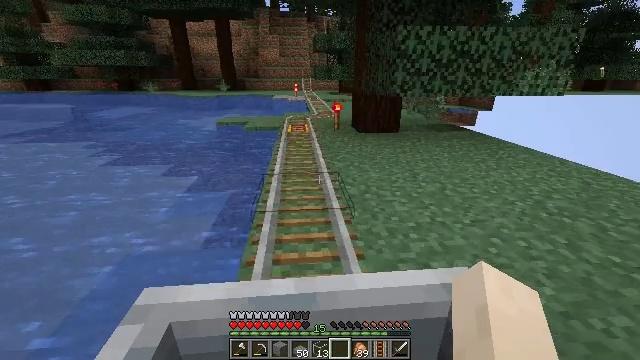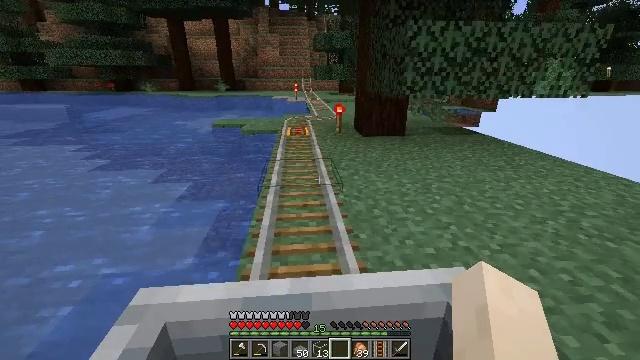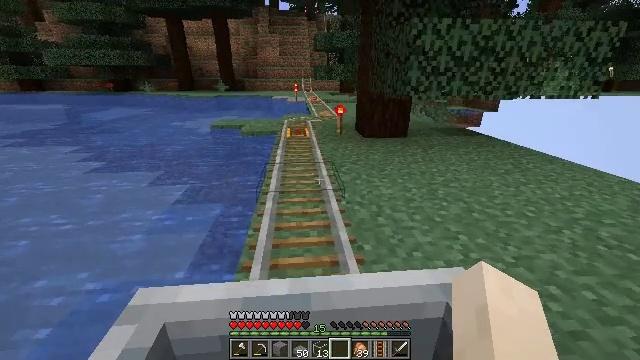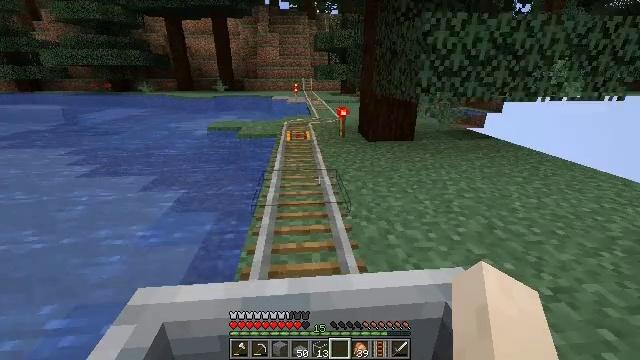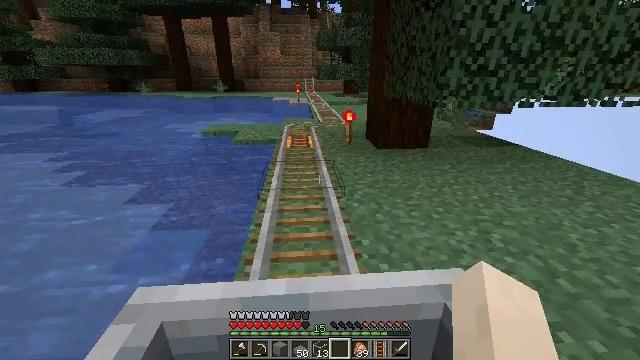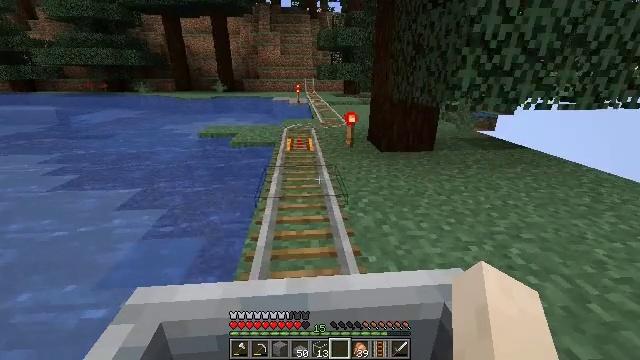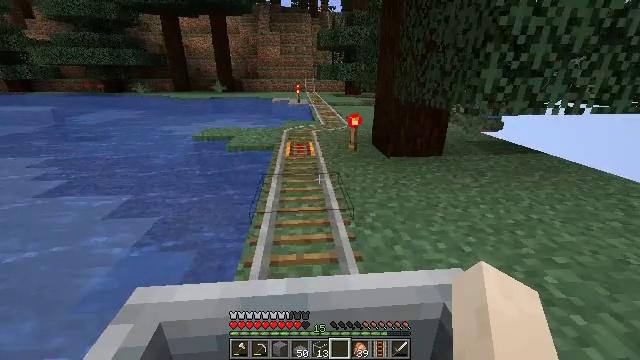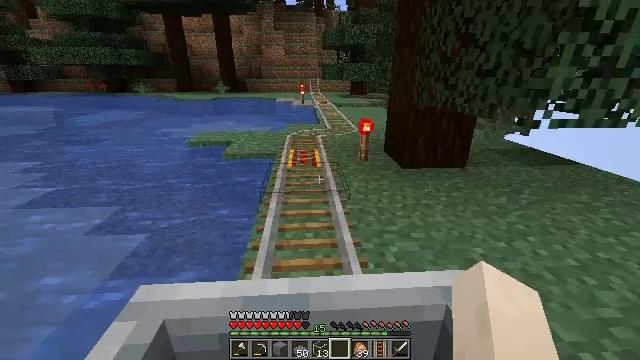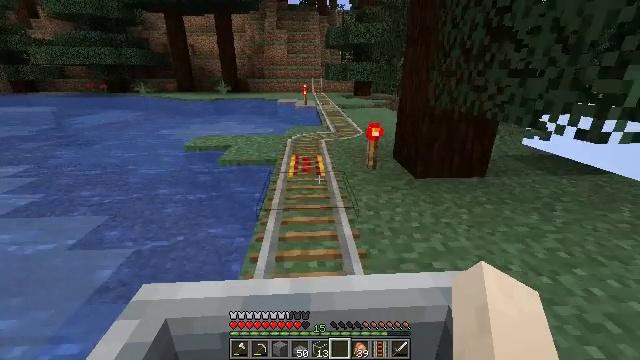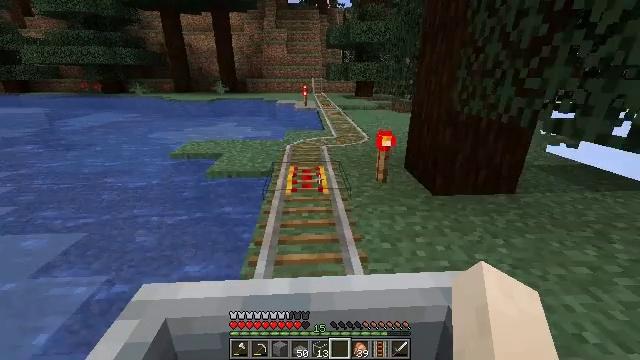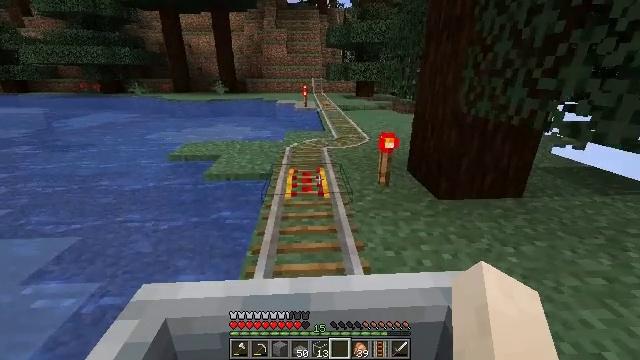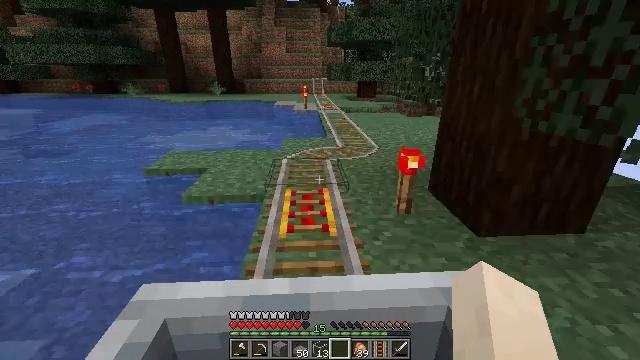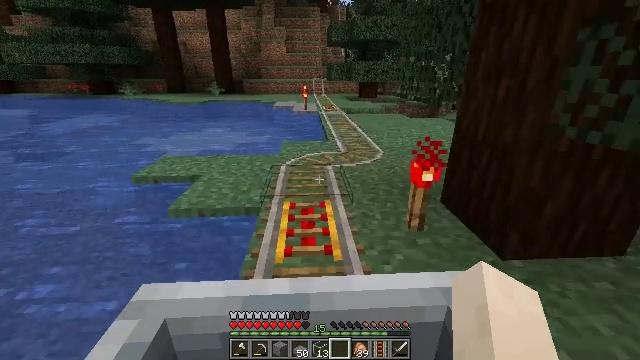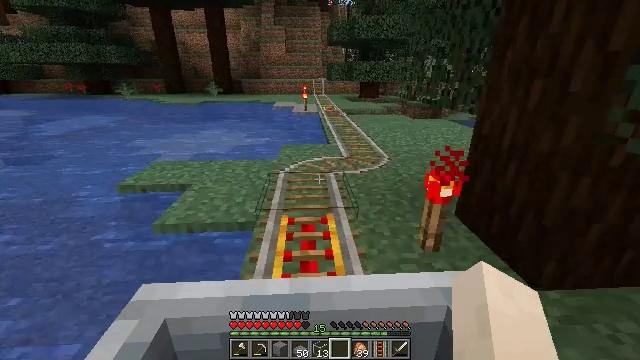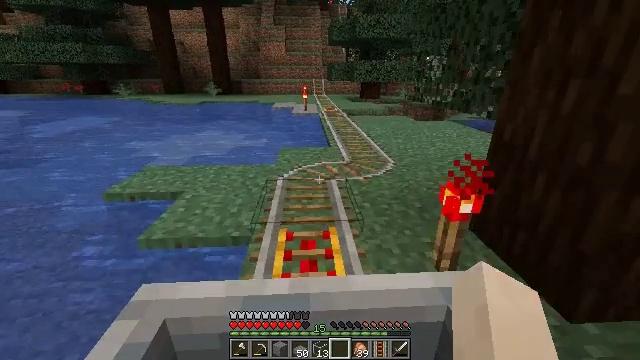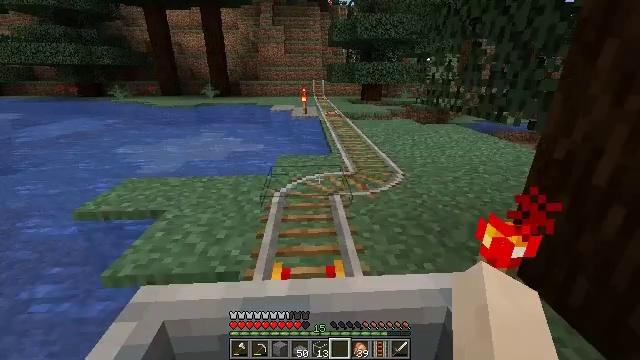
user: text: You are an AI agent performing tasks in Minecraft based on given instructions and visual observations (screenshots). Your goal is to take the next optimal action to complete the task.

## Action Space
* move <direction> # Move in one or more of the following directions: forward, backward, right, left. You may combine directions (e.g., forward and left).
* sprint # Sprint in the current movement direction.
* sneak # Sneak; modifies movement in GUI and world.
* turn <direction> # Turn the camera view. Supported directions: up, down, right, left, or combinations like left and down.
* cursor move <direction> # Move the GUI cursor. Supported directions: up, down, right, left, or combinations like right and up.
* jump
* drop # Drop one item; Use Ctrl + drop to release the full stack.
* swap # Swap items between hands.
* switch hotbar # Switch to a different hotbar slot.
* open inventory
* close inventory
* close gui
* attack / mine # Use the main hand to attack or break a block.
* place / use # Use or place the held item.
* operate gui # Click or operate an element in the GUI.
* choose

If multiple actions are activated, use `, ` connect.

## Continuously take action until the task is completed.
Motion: motion action
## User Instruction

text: Gather stripped spruce log from the tree.
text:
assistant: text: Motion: no_op
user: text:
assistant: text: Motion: no_op
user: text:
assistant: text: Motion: no_op
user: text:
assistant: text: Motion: no_op
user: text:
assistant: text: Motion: no_op
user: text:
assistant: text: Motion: no_op
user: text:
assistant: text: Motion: turn left
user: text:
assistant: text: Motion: no_op
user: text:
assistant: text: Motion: no_op
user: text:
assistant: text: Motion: no_op
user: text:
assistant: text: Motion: no_op
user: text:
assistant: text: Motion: no_op
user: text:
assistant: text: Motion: no_op
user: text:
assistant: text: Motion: no_op
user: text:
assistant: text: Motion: no_op
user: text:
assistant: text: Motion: no_op
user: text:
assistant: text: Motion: no_op
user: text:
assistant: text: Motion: no_op
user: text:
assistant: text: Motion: no_op
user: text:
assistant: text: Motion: no_op
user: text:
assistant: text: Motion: no_op
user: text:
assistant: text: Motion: no_op
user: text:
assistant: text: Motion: no_op
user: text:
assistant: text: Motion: no_op
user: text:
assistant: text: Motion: no_op
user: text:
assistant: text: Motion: no_op
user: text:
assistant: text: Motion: no_op
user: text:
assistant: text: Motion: no_op
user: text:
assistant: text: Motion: no_op
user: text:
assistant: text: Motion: no_op